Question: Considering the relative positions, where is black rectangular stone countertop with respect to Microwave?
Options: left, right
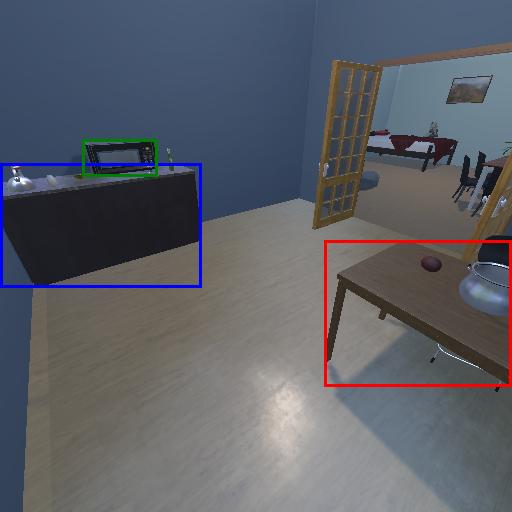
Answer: left